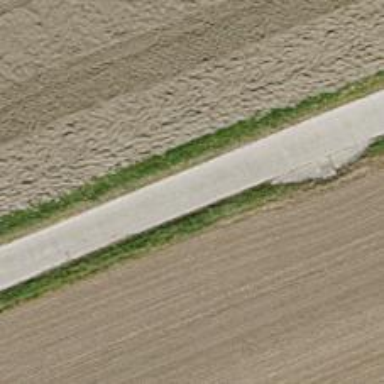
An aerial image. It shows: Concrete track with grade 1 quality.